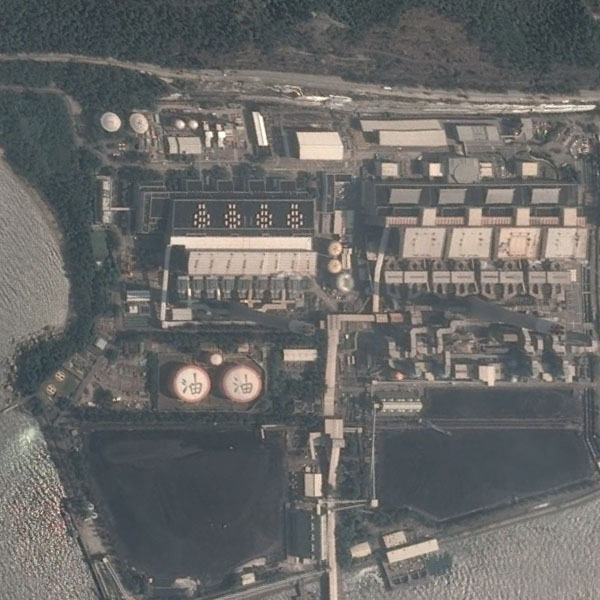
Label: StorageTanks